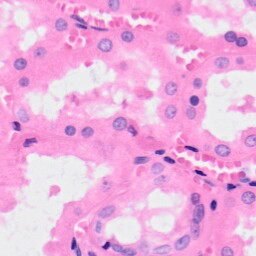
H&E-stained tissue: Kidney